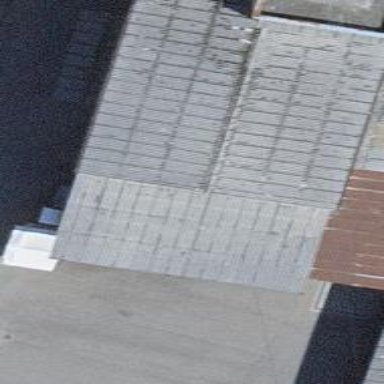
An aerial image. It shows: Solar power generator using photovoltaic panels.